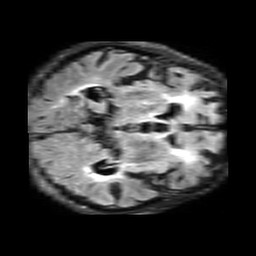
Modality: FLAIR
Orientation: axial
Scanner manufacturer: philips
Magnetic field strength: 3 T
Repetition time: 11 s
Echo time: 0.12 s